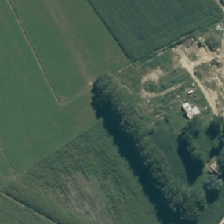
Land cover: shortrotation_cropland